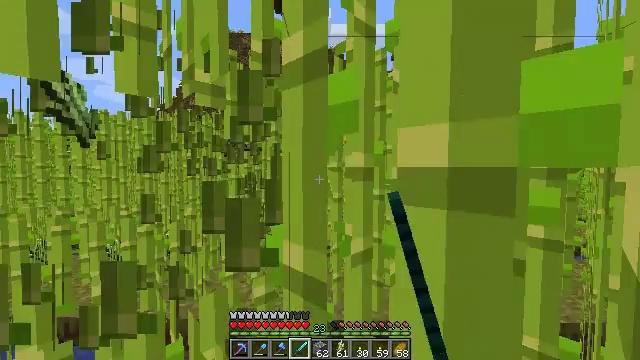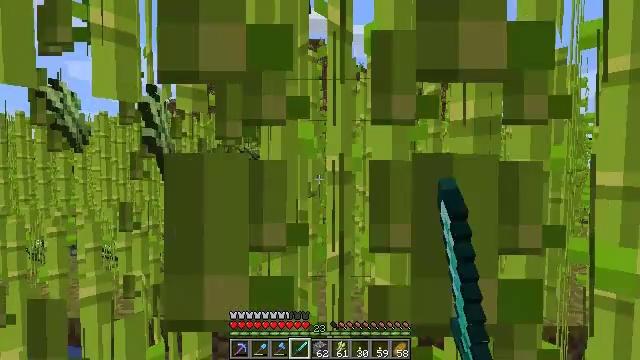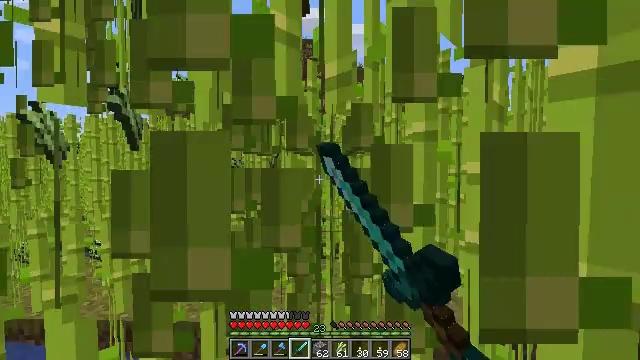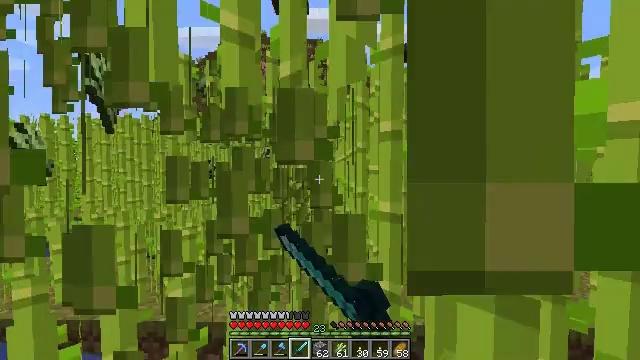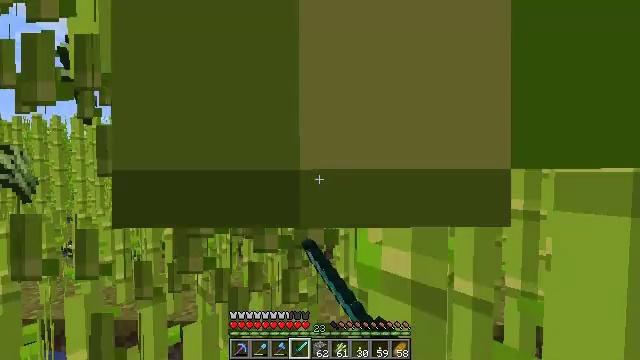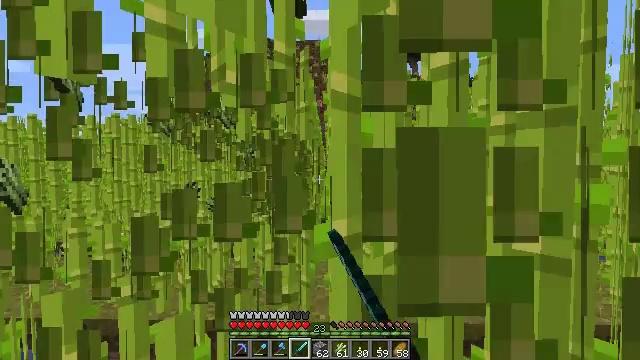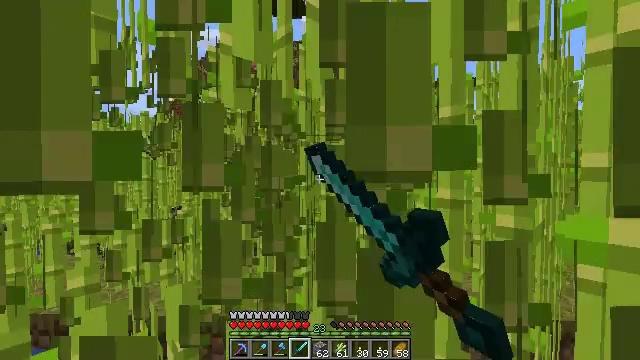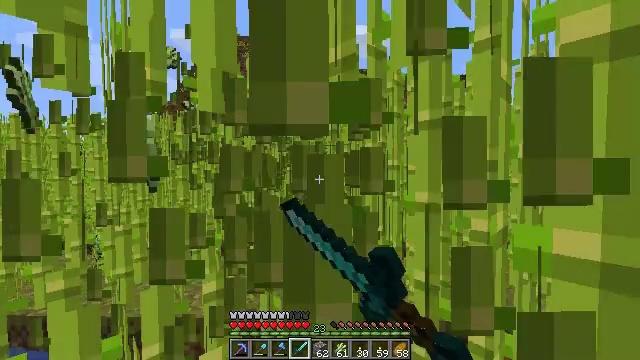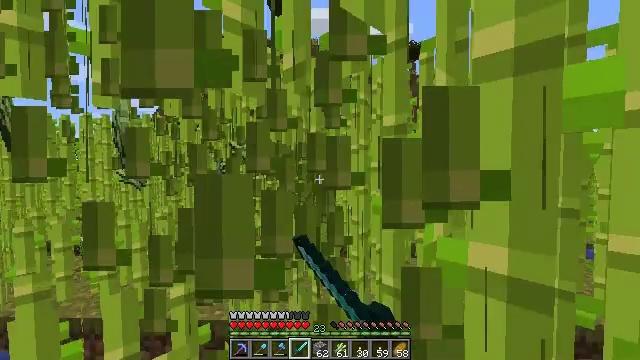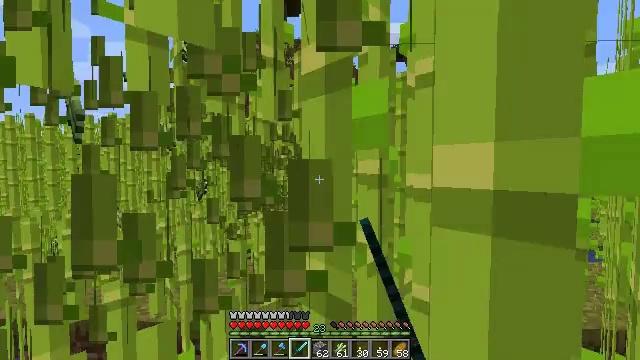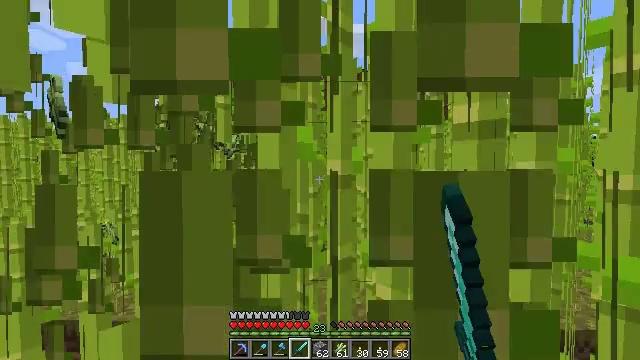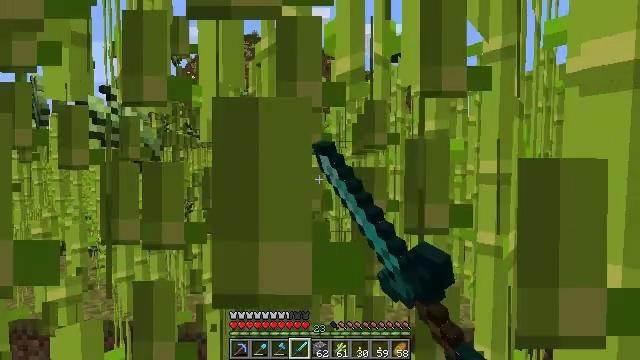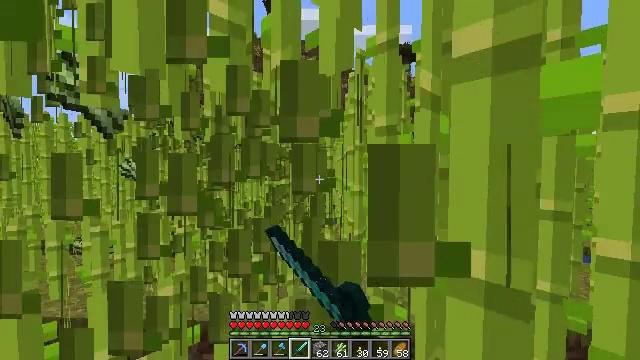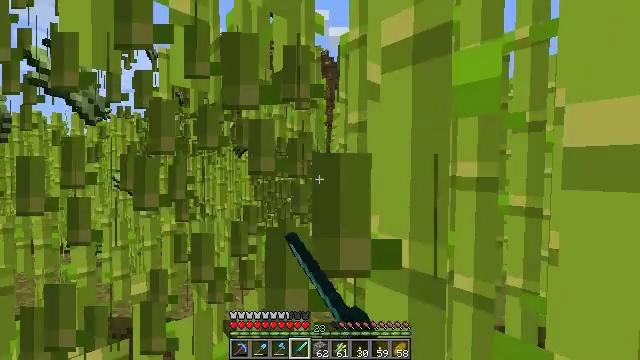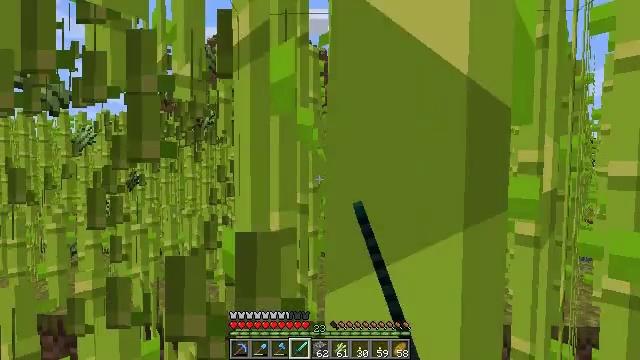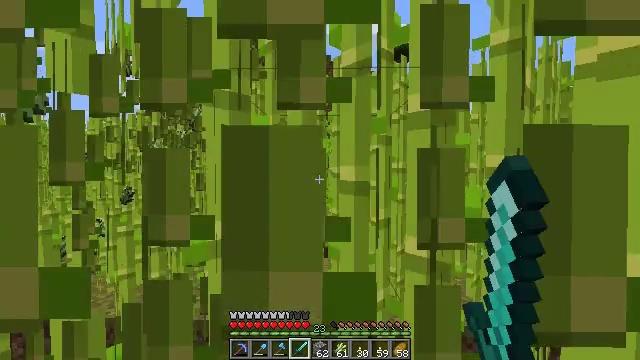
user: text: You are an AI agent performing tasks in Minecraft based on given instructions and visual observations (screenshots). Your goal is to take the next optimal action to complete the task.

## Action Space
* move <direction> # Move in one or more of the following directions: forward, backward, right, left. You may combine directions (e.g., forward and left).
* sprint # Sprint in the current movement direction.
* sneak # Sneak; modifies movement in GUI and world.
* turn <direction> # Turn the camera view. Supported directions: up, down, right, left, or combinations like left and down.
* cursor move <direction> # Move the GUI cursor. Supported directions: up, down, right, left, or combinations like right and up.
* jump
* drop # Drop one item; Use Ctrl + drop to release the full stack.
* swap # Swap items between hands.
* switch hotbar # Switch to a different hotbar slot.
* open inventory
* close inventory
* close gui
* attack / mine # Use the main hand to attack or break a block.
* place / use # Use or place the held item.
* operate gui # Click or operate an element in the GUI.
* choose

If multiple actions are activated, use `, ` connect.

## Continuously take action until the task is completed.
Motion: motion action
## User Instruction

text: Cut down the sugar cane stalks.
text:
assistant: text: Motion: move right, attack / mine
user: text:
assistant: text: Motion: move right, attack / mine
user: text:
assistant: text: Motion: move right, attack / mine
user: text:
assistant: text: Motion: move right, attack / mine
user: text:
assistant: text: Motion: move right, attack / mine
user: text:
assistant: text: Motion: move right, attack / mine
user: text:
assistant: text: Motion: move right, attack / mine
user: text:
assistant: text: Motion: move right, attack / mine
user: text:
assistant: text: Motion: move right, attack / mine
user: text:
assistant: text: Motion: move right, attack / mine
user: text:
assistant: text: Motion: move right, attack / mine
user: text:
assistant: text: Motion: move right, attack / mine
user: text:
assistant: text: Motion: move right, attack / mine
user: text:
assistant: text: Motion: move right, attack / mine
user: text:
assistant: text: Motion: move right, attack / mine
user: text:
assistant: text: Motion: move right, attack / mine
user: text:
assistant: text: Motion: move right, attack / mine
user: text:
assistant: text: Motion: move right, attack / mine
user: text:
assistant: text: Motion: move right, attack / mine
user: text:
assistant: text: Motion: move right, attack / mine
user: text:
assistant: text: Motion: move right, attack / mine
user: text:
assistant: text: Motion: move right, attack / mine
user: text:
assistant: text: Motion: move right, attack / mine
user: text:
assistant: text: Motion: move right, attack / mine
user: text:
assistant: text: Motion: move right, attack / mine
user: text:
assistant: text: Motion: move right, attack / mine
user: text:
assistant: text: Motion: move right, attack / mine
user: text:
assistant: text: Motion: move right, attack / mine
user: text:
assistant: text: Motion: move right, attack / mine
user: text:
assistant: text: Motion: move right, attack / mine